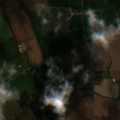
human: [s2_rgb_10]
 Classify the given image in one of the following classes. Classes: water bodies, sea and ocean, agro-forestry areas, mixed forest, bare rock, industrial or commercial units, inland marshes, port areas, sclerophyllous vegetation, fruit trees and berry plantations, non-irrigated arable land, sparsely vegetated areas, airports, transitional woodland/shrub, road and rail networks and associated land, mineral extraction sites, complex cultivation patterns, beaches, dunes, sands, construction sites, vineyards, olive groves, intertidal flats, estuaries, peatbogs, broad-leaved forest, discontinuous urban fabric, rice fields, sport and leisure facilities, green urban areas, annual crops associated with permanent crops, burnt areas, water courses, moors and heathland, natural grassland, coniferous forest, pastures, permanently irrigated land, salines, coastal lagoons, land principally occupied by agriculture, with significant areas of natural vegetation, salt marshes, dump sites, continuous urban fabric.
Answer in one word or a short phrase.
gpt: non-irrigated arable land, pastures, coniferous forest